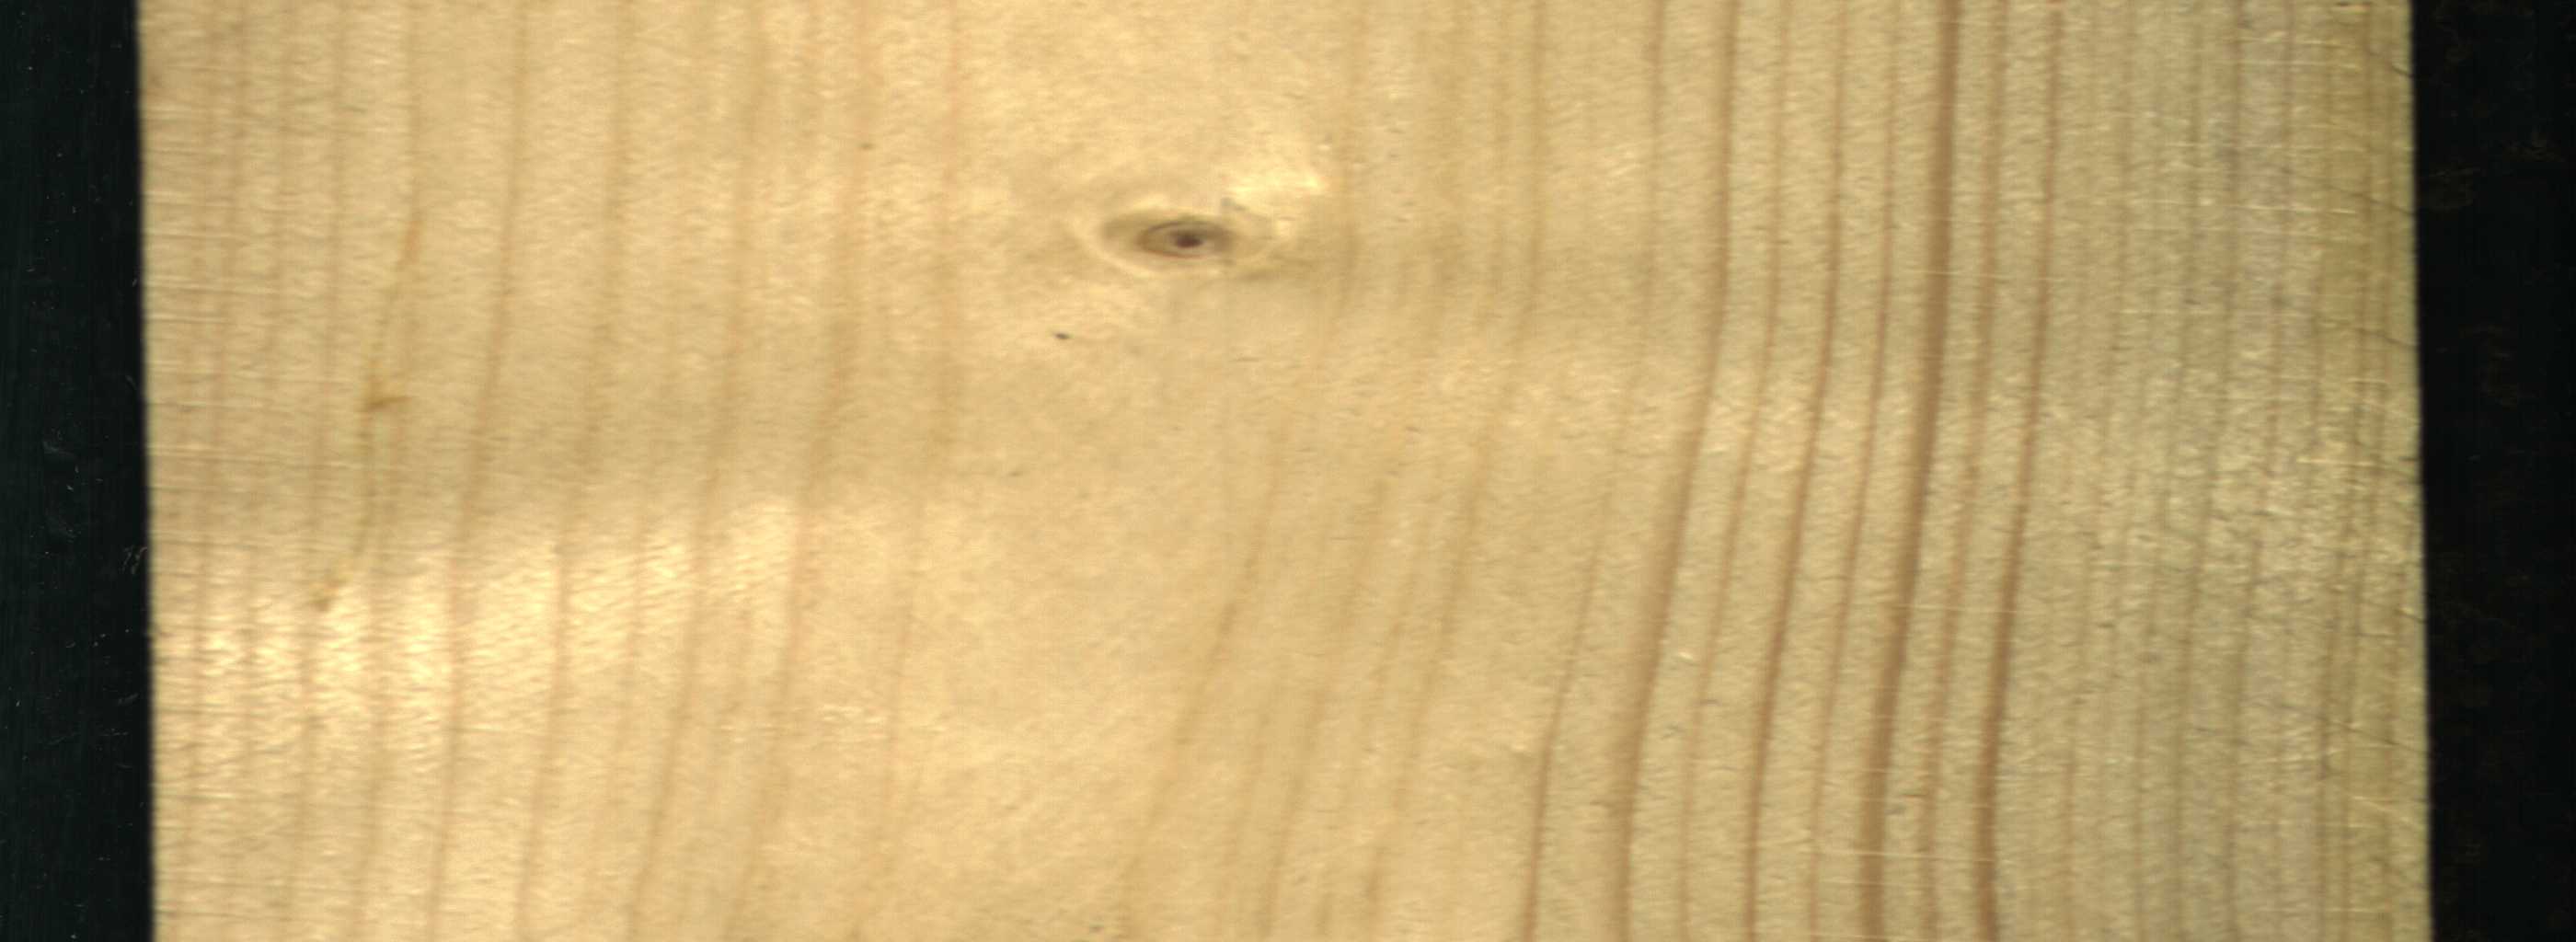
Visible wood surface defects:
Live_Knot